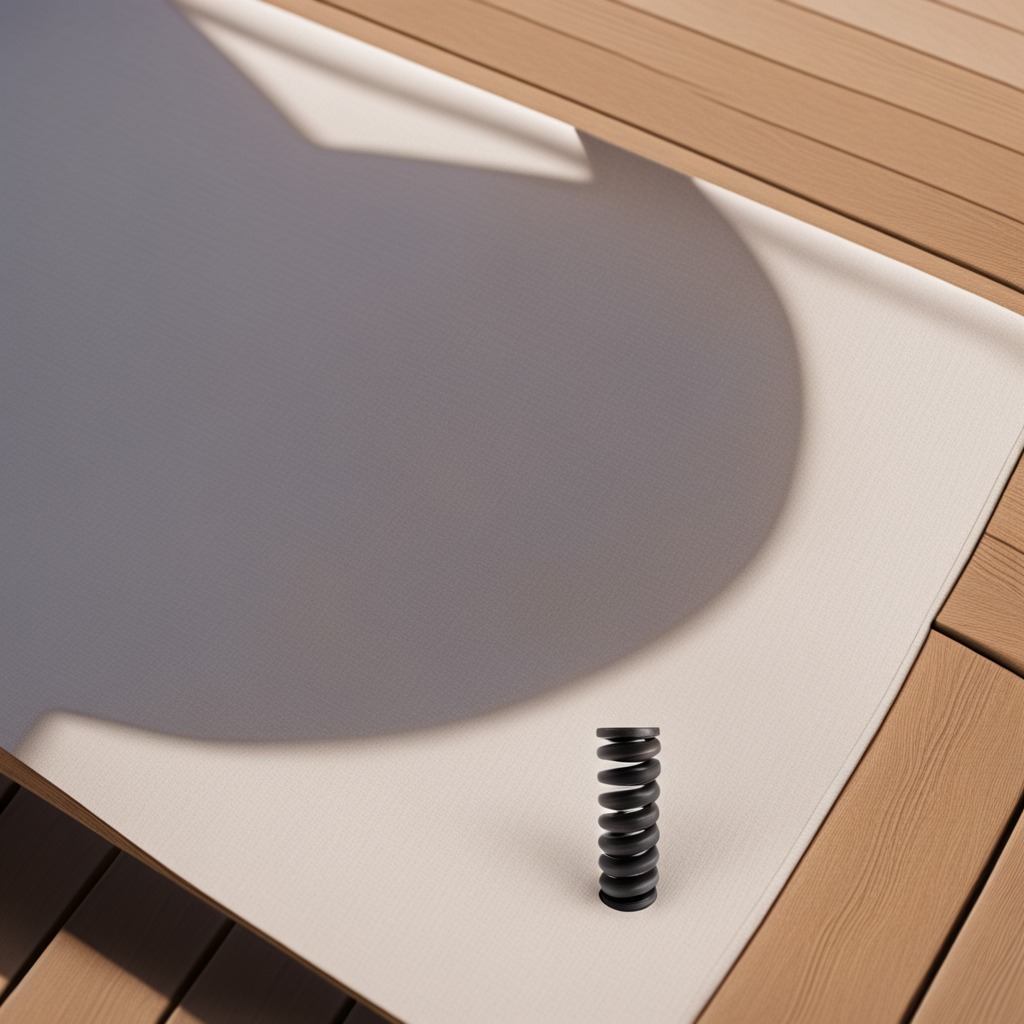
A coiled metal spring is lying on a wooden table.